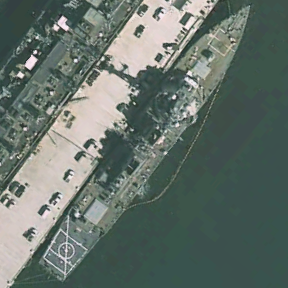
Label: destroyer